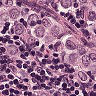
Metastatic tissue present: yes